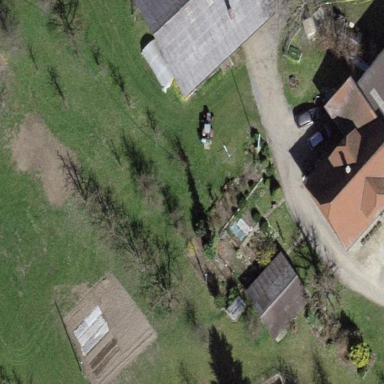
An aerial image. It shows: Farmyard area.